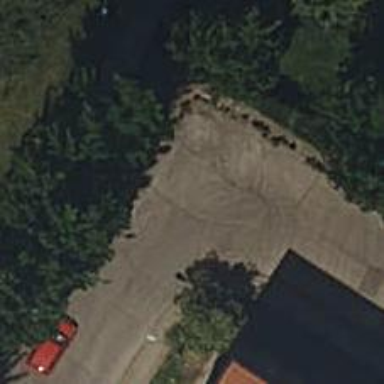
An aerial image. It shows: Asphalt road designated as living street.